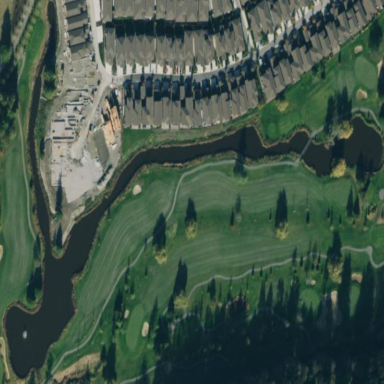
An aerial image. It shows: Water hazard in golf course. The hazard is natural water feature.